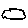
Label: cloud